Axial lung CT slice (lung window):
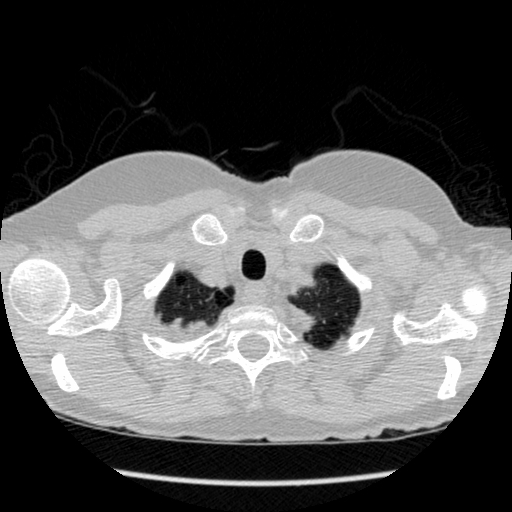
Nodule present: no